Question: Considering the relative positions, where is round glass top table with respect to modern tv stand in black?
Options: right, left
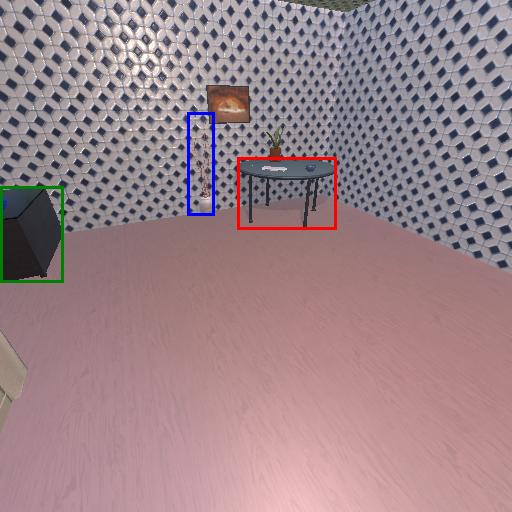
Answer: right